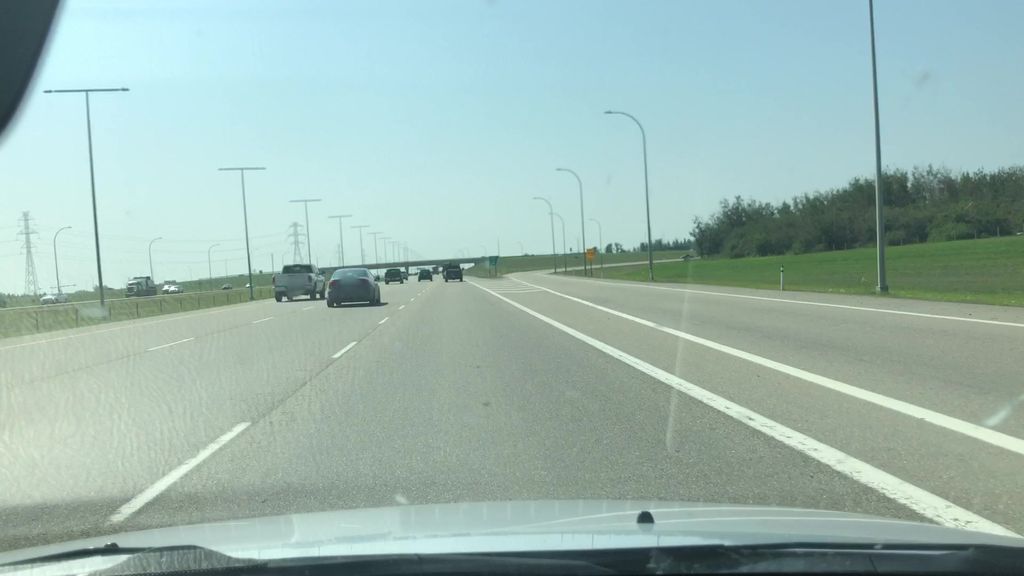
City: edmonton